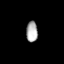
Tissue: prostate
Cell type: T cells
Senescence score: 0.7209
Nuclear area (px): 230
Mean DAPI intensity: 174.065